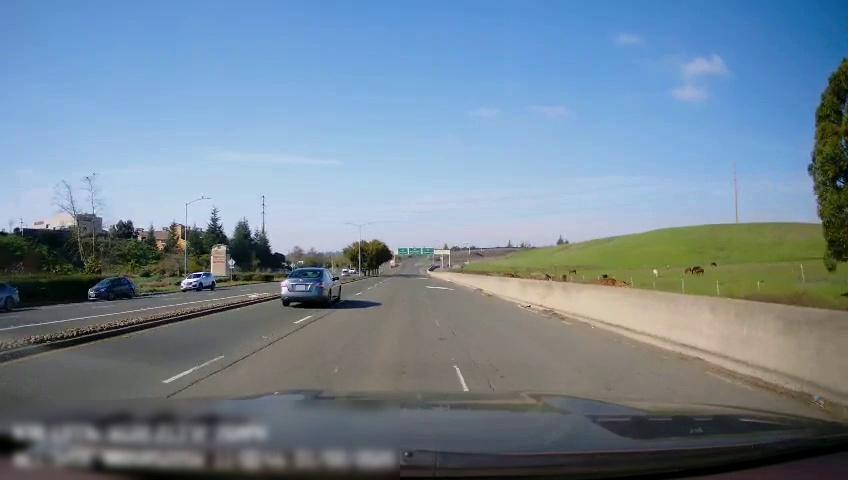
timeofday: Day
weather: Sunny
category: Drivable Space
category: Drivable Space
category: Vehicles | Car
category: Vehicles | Car
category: Vehicles | SUV
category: Vehicles | Car
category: Lanes | Current Lane
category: Lanes | Alternate Lane
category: Lanes | Alternate Lane
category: Lanes | Current Lane
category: Lanes | Opposite Lane
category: Lanes | Opposite Lane
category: Lanes | Opposite Lane
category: Traffic | Signs
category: Traffic | Signs
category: Traffic | Signs